Question: I have this table.. and I want to pull a specific data..

Let's say.. I have Home Depot as a button. how can I pull the 'CameraID' value of 2 and put it on a variable..
something like this..
'''
'dim foo as string = cameraID where MarkerName is Home Depot
'''
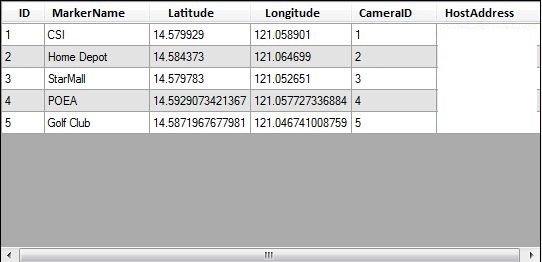
Answer: Given you use a 'DataTable', e.g.:
'''
' example DataTable '
Dim dt = new DataTable()
dt.Columns.Add("cameraID", gettype(integer))
dt.Columns.Add("MarkerName", gettype(string))
dt.Rows.Add(new object() {2, "Home Depot"})
dt.Rows.Add(new object() {1, "CSI"})
'''
you could use a LINQ-query:
'''
' foo is now 2 '
Dim foo = dt.AsEnumerable() _
.Where(function(row) row("MarkerName") = "Home Depot") _
.Select(function(row) row("cameraID")) _
.Single()
'''
or the <URL> method to filter the 'DataTable':
'''
' foo2 is now 2 '
Dim foo2 = dt.Select("MarkerName = 'Home Depot'")(0)("cameraID")
'''